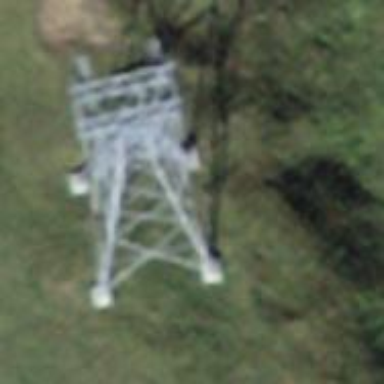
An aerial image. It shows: Pylon used for aerialway.